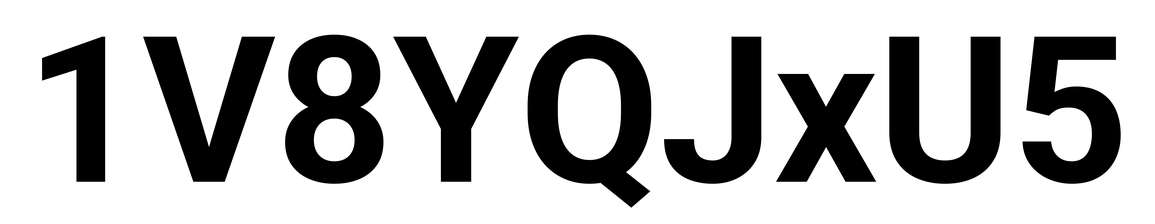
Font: Roboto_Bold